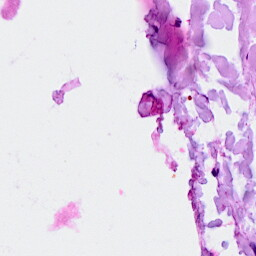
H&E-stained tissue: Breast